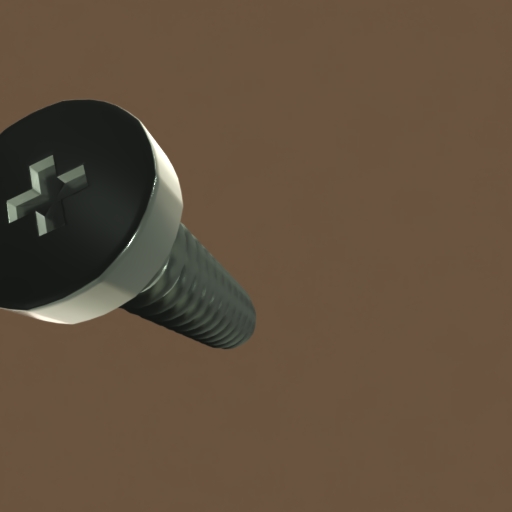
Label: screw